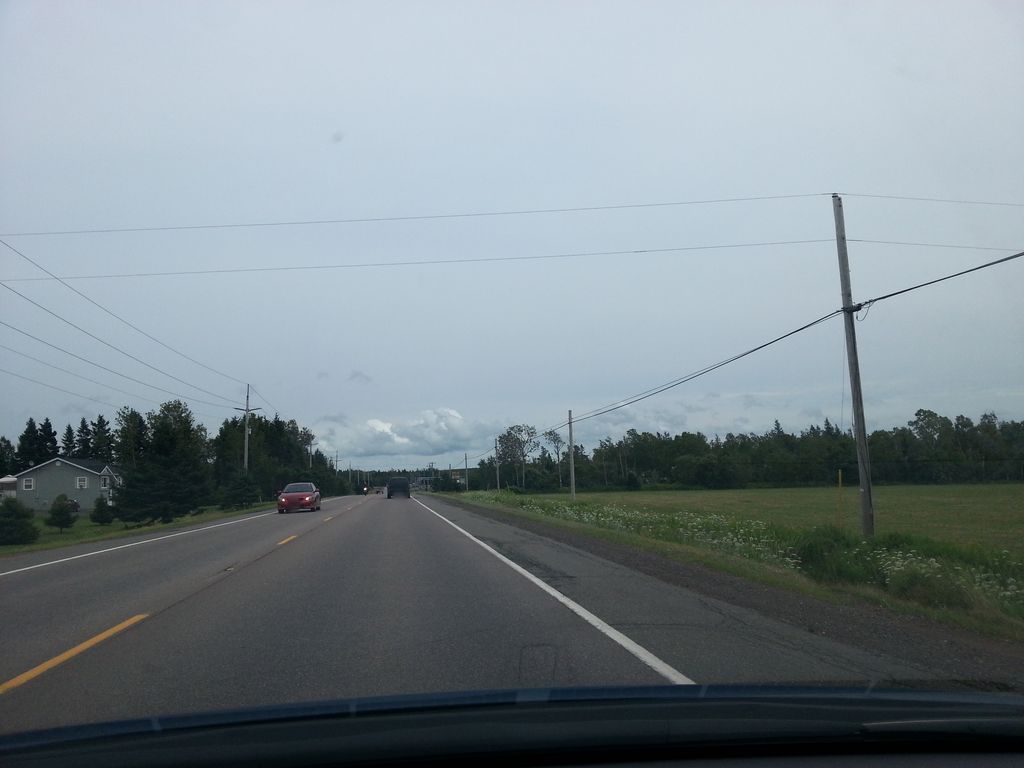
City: charlottetown